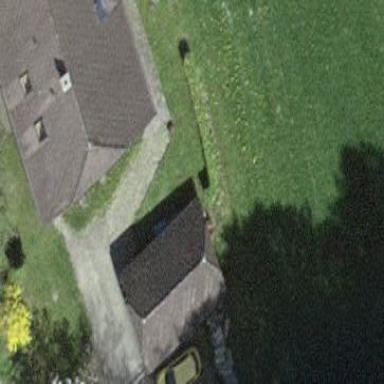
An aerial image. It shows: Garage.